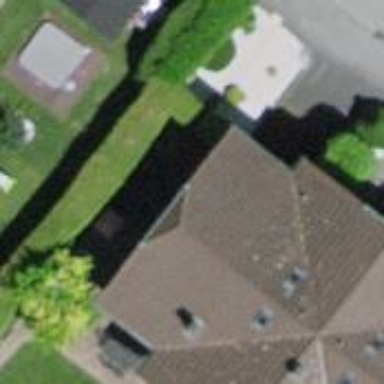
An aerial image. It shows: Semidetached house.